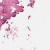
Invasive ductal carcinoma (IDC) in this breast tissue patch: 0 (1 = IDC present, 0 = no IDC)